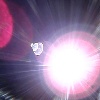
Label: sunburn